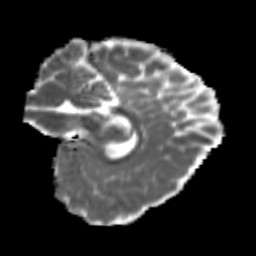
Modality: MD
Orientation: sagittal
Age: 19
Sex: female
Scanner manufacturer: siemens
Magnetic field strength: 3 T
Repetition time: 3.5 s
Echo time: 0.113 s